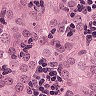
Metastatic tissue present: yes